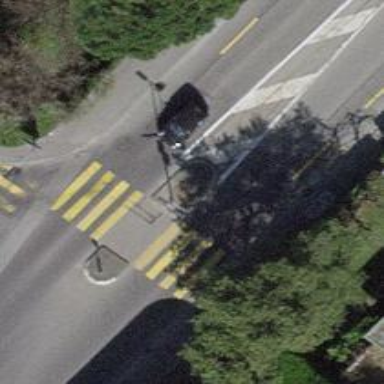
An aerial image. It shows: Marked crossing with zebra sign and island in the middle.